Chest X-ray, PA view. Patient: 35 years old, sex M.
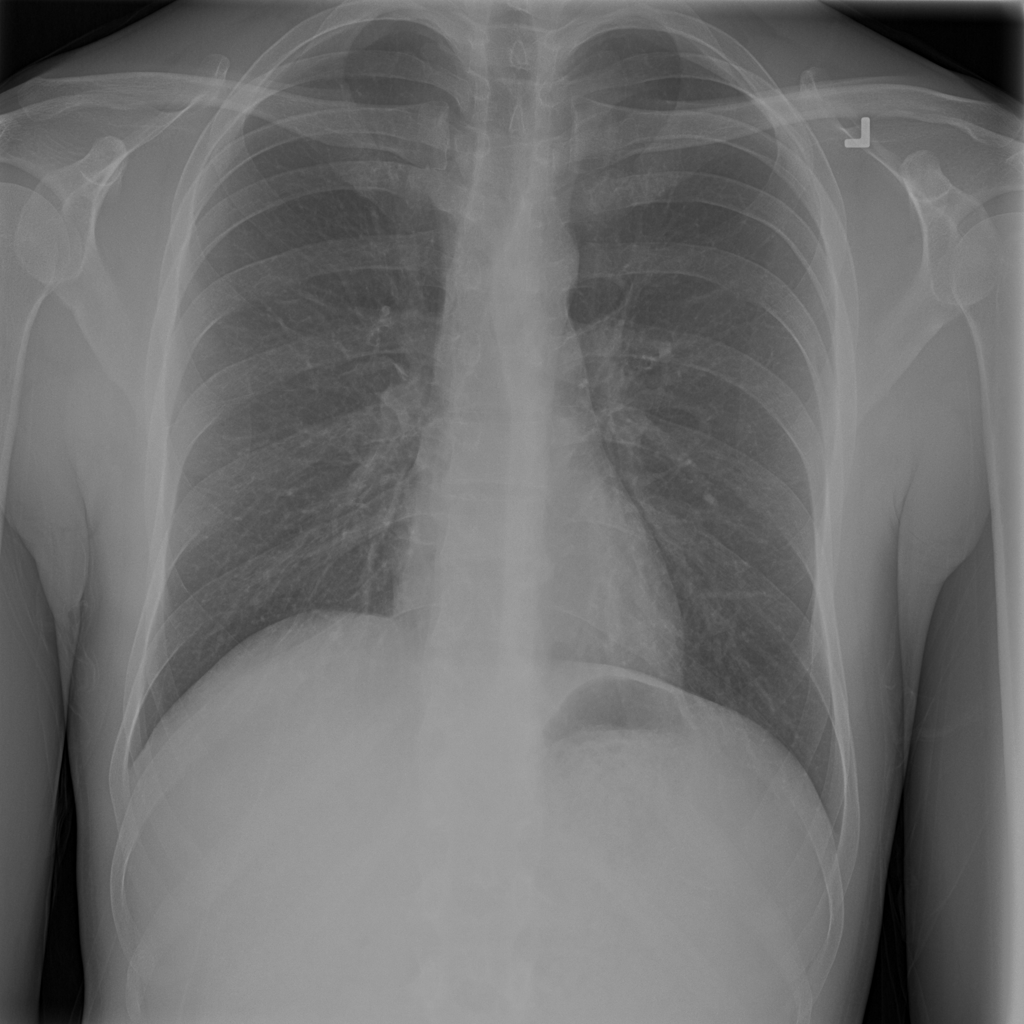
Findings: No Finding